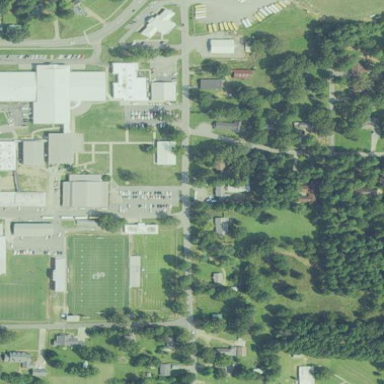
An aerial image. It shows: School.